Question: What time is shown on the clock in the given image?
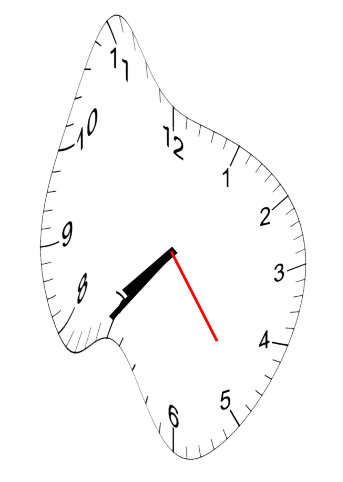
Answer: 07:36:24